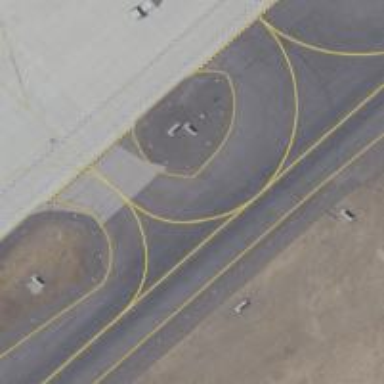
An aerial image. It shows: View of taxiway at the airport.